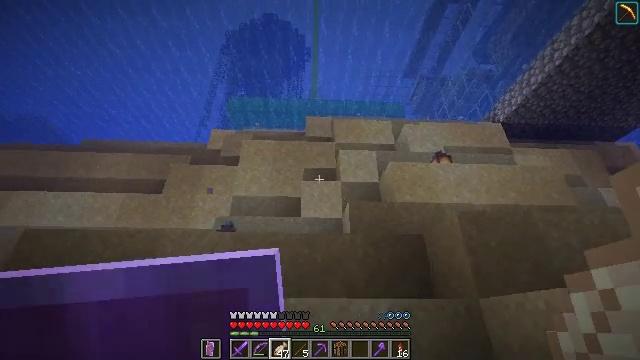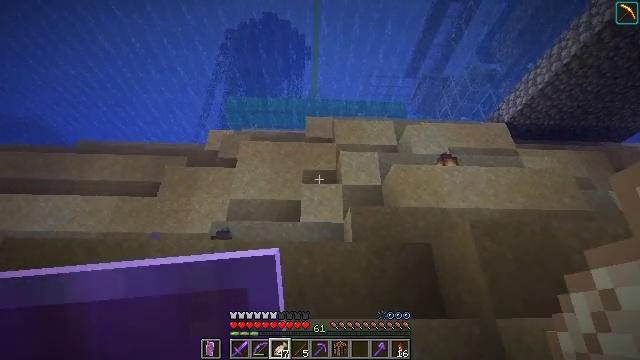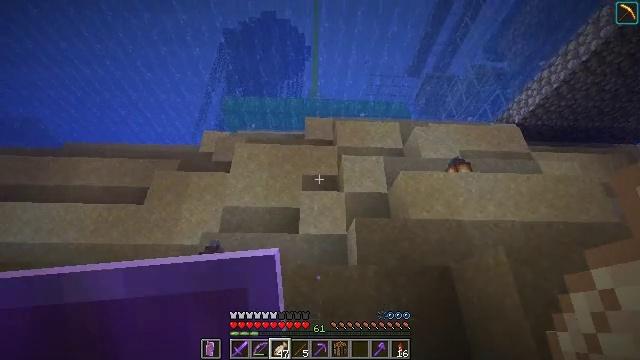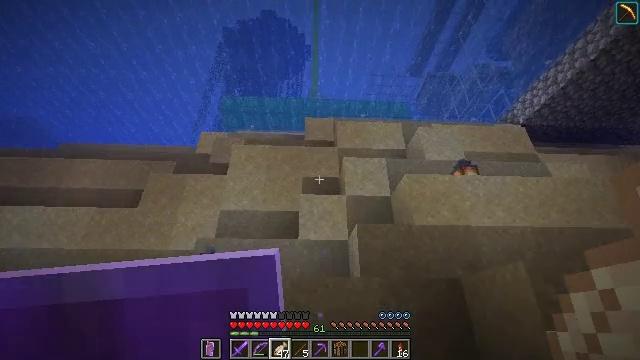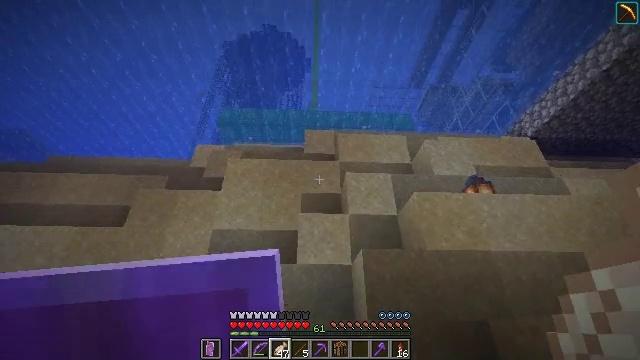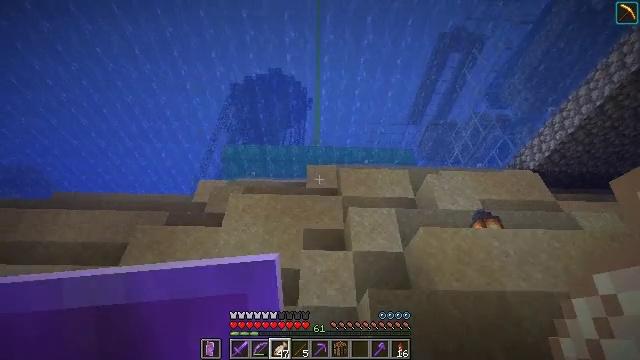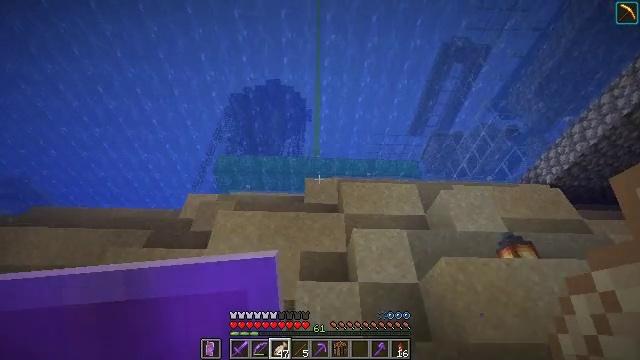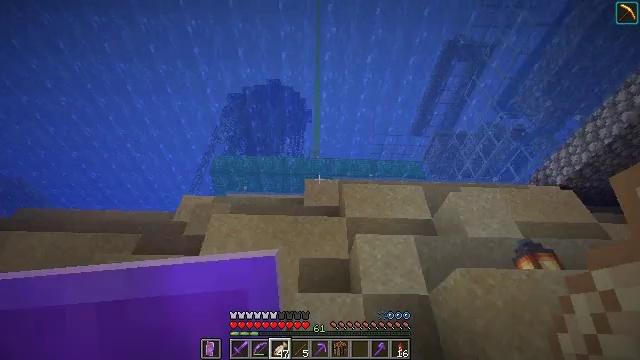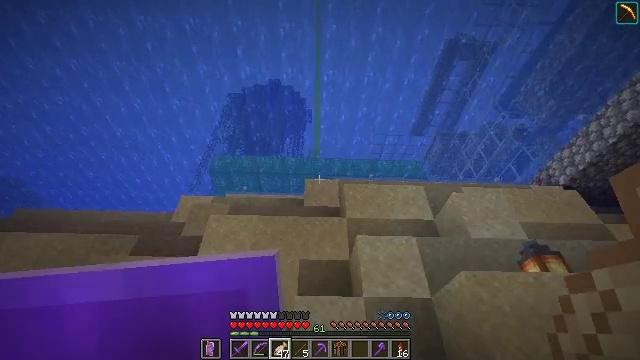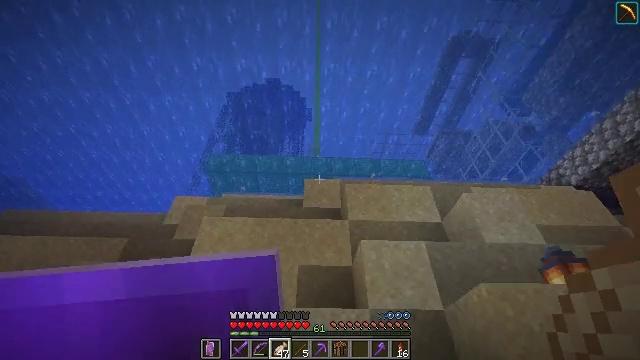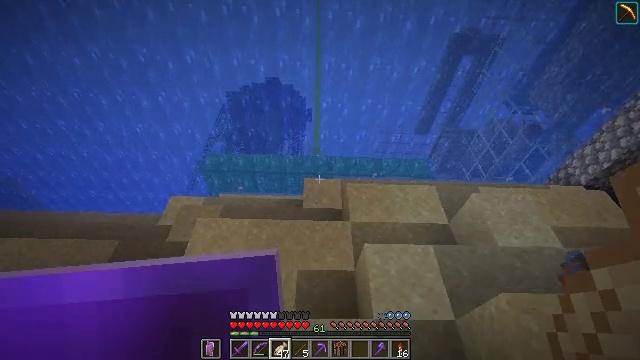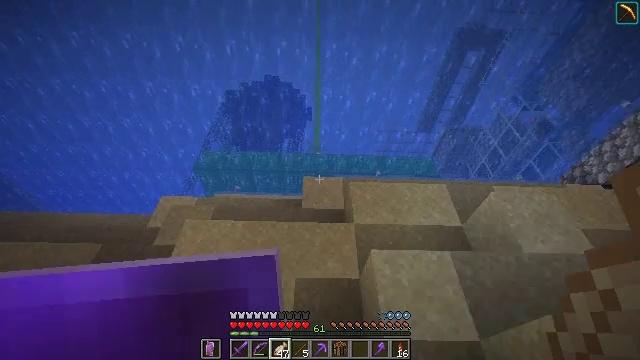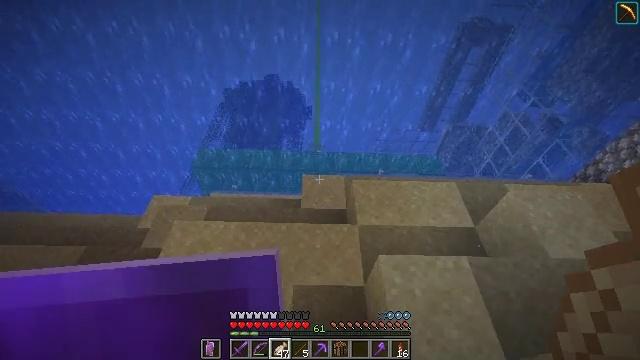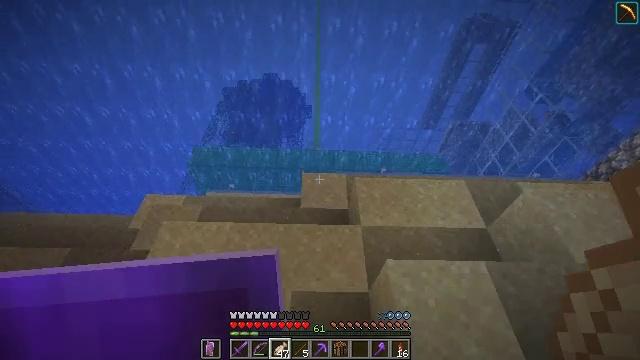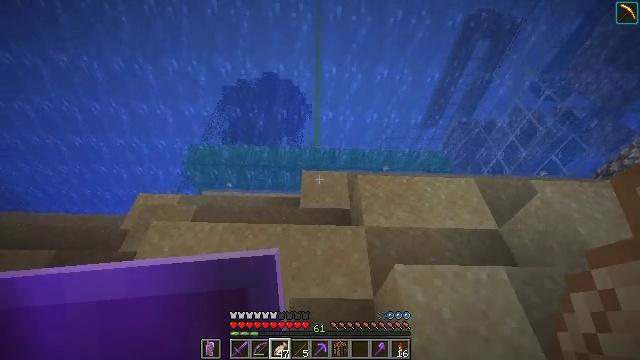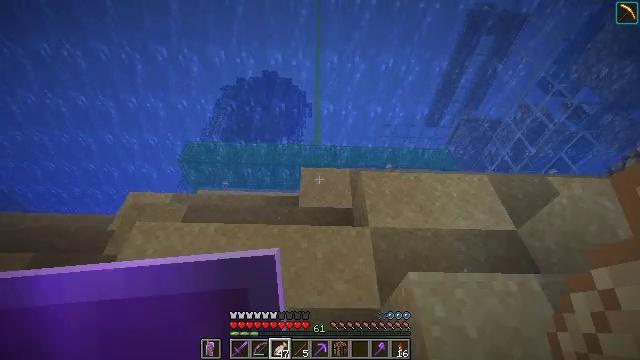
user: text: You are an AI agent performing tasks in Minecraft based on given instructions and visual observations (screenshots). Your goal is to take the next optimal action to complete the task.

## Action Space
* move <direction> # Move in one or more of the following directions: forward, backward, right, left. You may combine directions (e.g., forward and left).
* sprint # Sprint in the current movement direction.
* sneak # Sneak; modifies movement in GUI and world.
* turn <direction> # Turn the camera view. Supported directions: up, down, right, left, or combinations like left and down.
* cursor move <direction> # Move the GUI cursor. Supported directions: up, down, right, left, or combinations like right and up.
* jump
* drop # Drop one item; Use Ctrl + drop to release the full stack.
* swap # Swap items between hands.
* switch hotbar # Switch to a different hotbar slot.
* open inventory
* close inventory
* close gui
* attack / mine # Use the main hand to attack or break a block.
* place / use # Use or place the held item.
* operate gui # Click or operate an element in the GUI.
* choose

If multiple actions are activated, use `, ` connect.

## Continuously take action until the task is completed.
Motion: motion action
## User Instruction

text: Left click on the stonecutter to break it.
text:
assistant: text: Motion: move forward, sprint, jump
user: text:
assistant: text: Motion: move forward, sprint, jump
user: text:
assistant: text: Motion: move forward, sprint, jump
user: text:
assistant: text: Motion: move forward, sprint, turn up, jump
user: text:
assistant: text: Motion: move forward, sprint, turn up, jump
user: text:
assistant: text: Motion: move forward, sprint, turn up, jump
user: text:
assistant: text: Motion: move forward, sprint
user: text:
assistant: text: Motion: move forward, sprint
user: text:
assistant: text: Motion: move forward, sprint
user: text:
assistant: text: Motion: move forward, sprint
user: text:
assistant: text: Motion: move forward, sprint
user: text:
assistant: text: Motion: move forward, sprint
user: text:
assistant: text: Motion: move forward, sprint
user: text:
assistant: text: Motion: move forward, sprint
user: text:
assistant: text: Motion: move forward, sprint
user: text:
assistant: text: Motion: move forward, sprint
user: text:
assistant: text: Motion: move forward, sprint
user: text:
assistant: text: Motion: move forward, sprint
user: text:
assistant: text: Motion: move forward, sprint
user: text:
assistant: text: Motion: move forward, sprint
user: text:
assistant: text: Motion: move forward, sprint
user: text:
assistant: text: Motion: move forward, sprint
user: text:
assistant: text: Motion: move forward, sprint
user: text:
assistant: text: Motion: move forward, sprint, jump
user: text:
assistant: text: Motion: move forward, sprint, jump
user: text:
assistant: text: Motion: move forward, sprint, jump
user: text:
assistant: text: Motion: move forward, sprint, jump
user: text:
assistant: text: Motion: move forward, sprint, jump
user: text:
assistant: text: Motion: move forward, sprint, jump
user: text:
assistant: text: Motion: move forward, sprint, jump